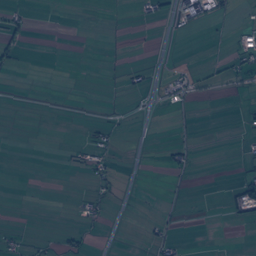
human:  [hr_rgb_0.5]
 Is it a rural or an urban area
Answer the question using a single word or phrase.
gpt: rural

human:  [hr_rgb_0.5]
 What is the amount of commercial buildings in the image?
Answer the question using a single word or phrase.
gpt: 6

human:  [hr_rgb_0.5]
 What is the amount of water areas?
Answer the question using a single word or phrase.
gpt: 24

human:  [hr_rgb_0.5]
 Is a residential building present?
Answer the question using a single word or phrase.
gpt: yes

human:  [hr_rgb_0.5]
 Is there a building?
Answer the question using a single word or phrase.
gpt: yes

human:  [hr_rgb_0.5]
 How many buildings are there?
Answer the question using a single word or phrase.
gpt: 129

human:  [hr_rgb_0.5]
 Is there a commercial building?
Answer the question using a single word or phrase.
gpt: yes

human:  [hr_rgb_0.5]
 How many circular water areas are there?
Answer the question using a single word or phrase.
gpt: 0

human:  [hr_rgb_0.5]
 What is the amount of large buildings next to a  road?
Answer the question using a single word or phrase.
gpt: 3

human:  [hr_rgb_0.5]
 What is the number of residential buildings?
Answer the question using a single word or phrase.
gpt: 120

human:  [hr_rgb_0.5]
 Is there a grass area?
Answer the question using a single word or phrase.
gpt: yes

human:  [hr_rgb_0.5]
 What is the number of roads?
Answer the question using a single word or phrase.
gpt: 150

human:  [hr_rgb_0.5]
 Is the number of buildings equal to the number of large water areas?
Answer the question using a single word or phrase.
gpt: no

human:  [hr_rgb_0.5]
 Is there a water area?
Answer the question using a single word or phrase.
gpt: yes

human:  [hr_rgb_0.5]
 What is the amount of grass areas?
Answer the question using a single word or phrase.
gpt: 401

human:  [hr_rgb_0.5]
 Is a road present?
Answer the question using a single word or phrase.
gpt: yes

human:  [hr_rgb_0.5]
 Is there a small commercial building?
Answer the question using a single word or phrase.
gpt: yes

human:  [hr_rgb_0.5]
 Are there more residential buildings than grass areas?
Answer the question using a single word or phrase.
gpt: no

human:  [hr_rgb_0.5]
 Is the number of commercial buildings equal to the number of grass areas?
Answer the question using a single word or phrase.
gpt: no

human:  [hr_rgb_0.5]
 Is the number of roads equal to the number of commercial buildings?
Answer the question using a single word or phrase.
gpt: no

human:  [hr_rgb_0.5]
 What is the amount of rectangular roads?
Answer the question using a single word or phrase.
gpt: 0

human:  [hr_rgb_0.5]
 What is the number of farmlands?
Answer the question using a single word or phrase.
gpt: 27

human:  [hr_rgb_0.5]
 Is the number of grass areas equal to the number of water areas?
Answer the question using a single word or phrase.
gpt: no

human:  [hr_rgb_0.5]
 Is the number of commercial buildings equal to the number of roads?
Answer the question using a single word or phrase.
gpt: no

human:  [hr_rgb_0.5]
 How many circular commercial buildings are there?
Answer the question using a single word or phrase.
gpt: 0

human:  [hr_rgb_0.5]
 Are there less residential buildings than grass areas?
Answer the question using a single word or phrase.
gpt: yes

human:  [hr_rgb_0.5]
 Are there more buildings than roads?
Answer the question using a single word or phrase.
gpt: no

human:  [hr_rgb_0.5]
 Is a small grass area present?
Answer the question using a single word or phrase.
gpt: yes

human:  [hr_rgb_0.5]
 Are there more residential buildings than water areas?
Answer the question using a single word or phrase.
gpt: yes

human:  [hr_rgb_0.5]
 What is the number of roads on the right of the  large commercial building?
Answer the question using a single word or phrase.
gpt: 22

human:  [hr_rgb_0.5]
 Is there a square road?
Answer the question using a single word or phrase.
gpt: no

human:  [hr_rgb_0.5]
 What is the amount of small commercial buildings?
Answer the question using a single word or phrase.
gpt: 3

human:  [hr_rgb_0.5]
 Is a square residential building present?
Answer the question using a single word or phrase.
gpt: no

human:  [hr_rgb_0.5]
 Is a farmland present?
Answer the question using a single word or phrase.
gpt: yes

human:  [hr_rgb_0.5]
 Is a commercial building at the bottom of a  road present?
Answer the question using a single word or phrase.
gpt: yes

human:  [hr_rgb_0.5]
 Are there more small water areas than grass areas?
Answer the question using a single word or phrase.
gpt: no

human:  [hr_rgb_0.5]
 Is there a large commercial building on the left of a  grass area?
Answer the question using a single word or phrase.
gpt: yes

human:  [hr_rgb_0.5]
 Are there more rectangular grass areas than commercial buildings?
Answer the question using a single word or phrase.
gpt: yes

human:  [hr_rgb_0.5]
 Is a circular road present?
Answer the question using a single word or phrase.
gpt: no

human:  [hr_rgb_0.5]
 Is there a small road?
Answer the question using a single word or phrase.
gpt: yes

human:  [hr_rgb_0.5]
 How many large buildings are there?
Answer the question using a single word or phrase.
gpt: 3

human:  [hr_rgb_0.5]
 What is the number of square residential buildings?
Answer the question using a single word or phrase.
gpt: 0

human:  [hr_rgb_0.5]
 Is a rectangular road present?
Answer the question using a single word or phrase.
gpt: no

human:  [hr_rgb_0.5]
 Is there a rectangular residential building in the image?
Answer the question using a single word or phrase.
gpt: yes

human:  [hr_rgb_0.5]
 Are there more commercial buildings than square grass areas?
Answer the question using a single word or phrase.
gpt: yes

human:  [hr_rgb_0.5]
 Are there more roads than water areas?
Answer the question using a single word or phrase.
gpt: yes

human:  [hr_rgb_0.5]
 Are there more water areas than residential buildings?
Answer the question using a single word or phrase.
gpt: no

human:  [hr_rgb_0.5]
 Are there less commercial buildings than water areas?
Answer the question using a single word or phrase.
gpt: yes

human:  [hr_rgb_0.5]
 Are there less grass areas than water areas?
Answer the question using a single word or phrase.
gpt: no

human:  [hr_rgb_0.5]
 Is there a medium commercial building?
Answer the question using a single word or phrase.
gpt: yes

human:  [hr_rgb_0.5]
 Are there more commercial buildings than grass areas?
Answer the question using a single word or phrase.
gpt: no

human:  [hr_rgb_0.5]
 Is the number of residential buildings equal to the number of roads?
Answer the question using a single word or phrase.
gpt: no

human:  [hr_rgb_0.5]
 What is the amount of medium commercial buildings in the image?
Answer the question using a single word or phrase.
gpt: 2

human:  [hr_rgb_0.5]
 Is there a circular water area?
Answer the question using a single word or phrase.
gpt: no

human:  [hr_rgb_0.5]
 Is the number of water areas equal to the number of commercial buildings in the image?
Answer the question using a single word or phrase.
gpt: no

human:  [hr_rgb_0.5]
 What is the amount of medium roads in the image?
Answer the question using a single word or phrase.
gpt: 0

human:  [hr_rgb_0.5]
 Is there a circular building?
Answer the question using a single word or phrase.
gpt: no

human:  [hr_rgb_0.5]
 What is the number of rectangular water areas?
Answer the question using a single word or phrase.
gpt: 8

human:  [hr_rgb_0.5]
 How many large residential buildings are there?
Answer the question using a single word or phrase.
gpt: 0

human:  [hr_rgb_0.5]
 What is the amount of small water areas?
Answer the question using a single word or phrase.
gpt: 14

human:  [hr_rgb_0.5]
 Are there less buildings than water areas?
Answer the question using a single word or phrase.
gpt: no

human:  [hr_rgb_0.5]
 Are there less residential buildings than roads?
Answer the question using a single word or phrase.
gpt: yes

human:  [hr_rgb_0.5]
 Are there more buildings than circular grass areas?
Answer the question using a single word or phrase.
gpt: yes

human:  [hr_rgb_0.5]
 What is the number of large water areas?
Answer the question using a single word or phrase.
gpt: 4